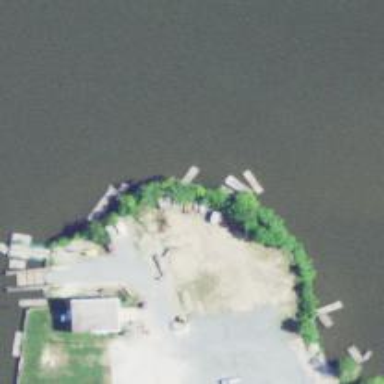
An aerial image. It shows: Man-made pier.